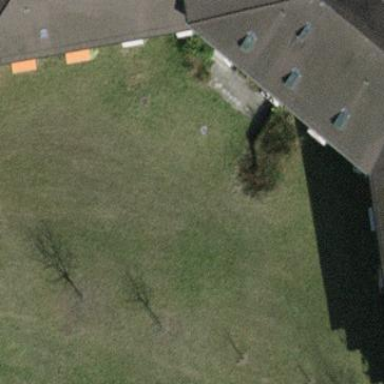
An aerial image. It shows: Shelter building serving as social facility.